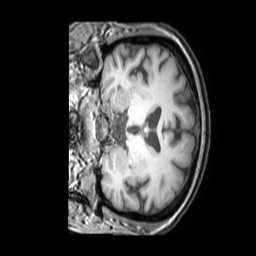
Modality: T1w
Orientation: coronal
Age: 47
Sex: female
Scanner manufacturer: philips
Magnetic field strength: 3 T
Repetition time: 0.009894 s
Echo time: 0.004605 s